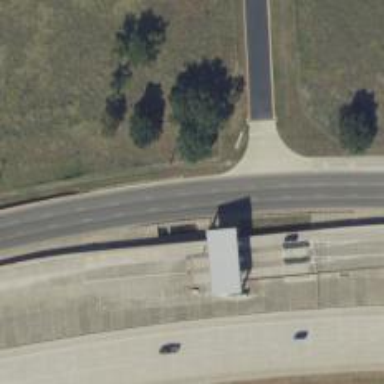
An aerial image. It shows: Toll gantry on the road.